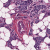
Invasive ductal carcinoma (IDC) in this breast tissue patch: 1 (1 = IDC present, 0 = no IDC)